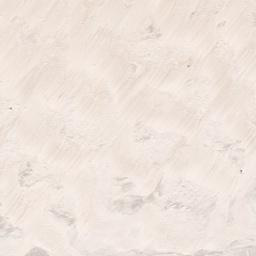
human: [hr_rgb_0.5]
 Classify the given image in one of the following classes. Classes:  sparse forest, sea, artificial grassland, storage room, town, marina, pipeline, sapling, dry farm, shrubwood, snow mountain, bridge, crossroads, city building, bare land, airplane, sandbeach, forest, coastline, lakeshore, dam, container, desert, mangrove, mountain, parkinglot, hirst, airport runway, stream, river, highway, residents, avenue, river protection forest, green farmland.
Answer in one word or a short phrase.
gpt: sandbeach